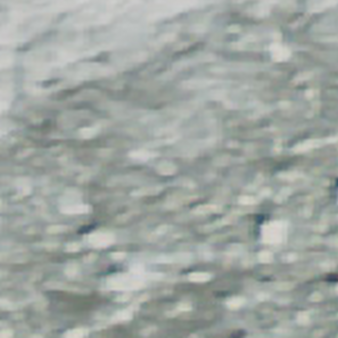
Label: other